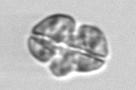
Label: Karenia